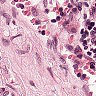
Metastatic tissue present: no